Field crop: maize
Growth stage: 2
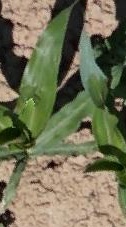
Species: maize